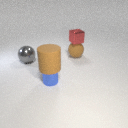
small blue metal cylinder in front of large gray metal sphere